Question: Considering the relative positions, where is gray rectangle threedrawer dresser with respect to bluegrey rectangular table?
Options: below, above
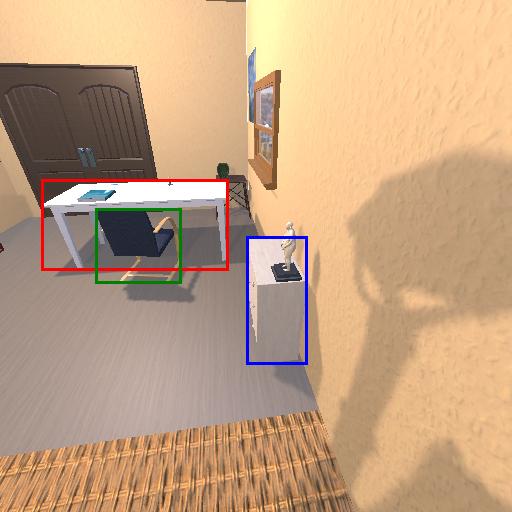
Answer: below